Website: home-depot
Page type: delivery-shipping
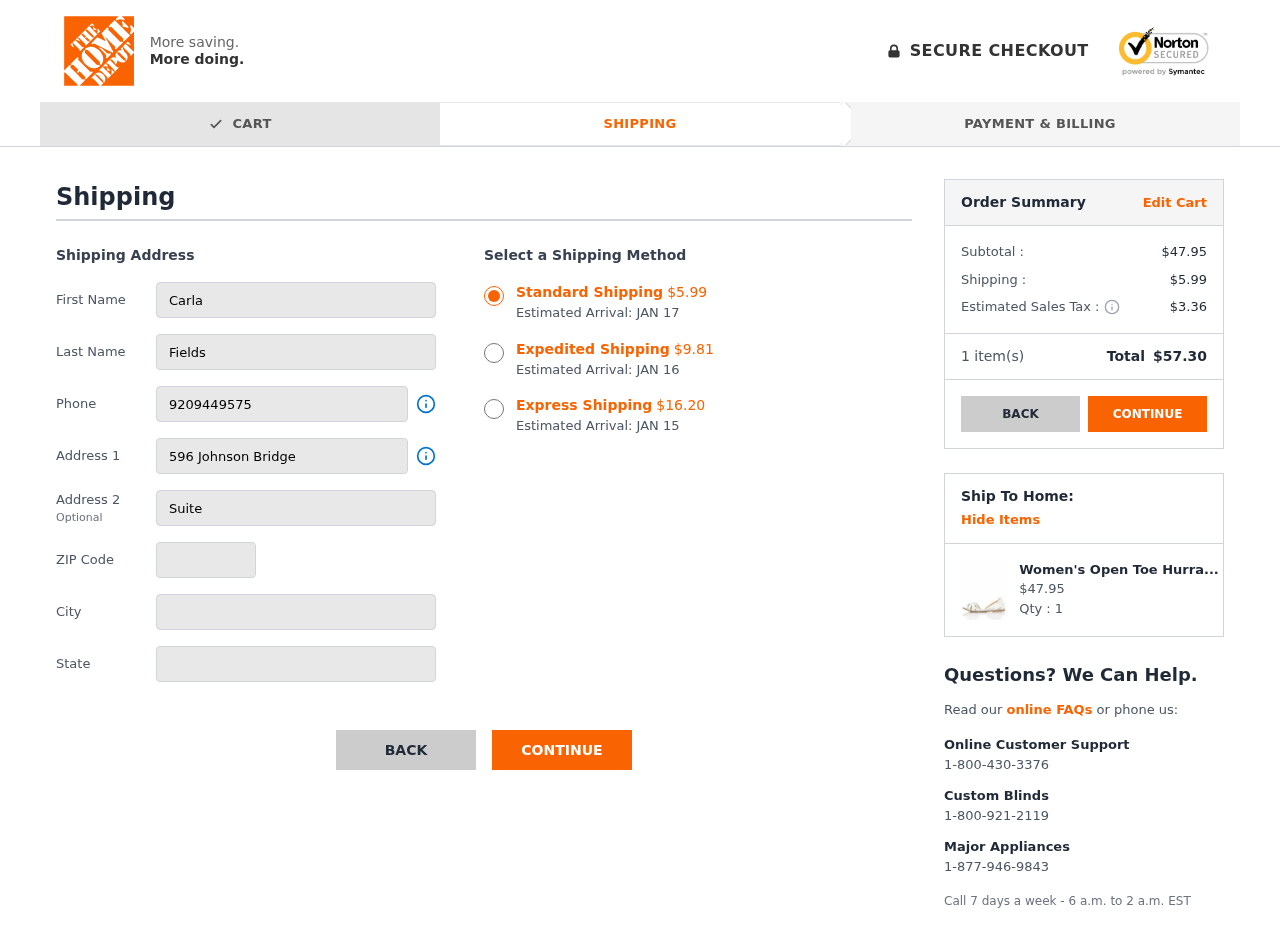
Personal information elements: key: PII_CITY
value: Lewisberg
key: PII_FIRSTNAME
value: Carla
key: PII_LASTNAME
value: Fields
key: PII_PHONE
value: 9209449575
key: PII_POSTCODE
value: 10549
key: PII_STATE
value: Florida
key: PII_STREET
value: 596 Johnson Bridge
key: PII_STREET2
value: Suite 866
Product elements: key: PRODUCT1_NAME
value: Women's Open Toe Hurrache, White, 6 UK
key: PRODUCT1_PRICE
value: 47.95
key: PRODUCT1_QUANTITY
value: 1
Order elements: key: ORDER_SHIPPING_COST_STANDARD
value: $5.99
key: ORDER_DELIVERY_DATE
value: JAN 17
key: ORDER_SHIPPING_COST_EXPEDITED
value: $9.81
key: ORDER_DELIVERY_DATE_EXPEDITED
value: JAN 16
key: ORDER_SHIPPING_COST_EXPRESS
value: $16.20
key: ORDER_DELIVERY_DATE_EXPRESS
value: JAN 15
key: ORDER_SUBTOTAL
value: $47.95
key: ORDER_SHIPPING_COST
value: $5.99
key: ORDER_TAX
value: $3.36
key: ORDER_NUM_ITEMS
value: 1
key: ORDER_TOTAL
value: $57.30